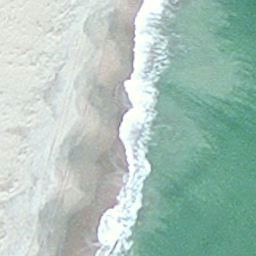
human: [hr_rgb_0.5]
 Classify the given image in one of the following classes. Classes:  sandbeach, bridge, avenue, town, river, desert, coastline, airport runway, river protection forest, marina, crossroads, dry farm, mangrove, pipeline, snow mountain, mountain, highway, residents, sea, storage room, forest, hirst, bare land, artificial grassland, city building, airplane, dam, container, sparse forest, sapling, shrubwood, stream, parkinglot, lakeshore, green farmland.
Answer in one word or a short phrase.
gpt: coastline